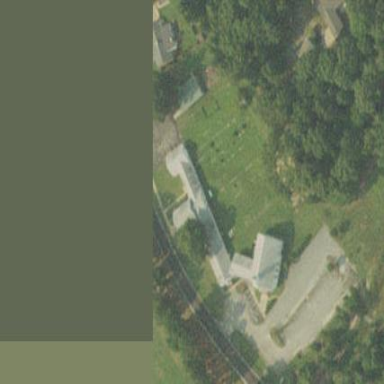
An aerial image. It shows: Building serving as place of worship.